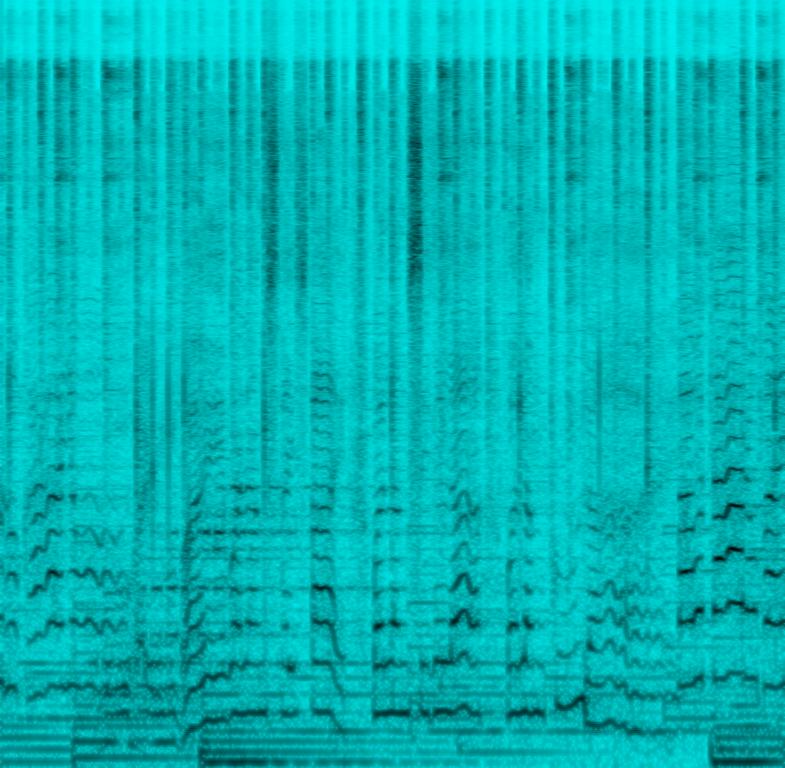
The low quality recording features a passionate male vocal, alongside passionate female vocal, singing over shimmering tambourine, shimmering hi hats and mellow piano chords. It sounds soft, emotional and passionate.